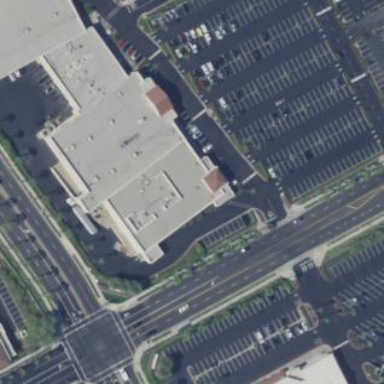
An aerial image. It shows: Retail building.